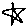
Label: star